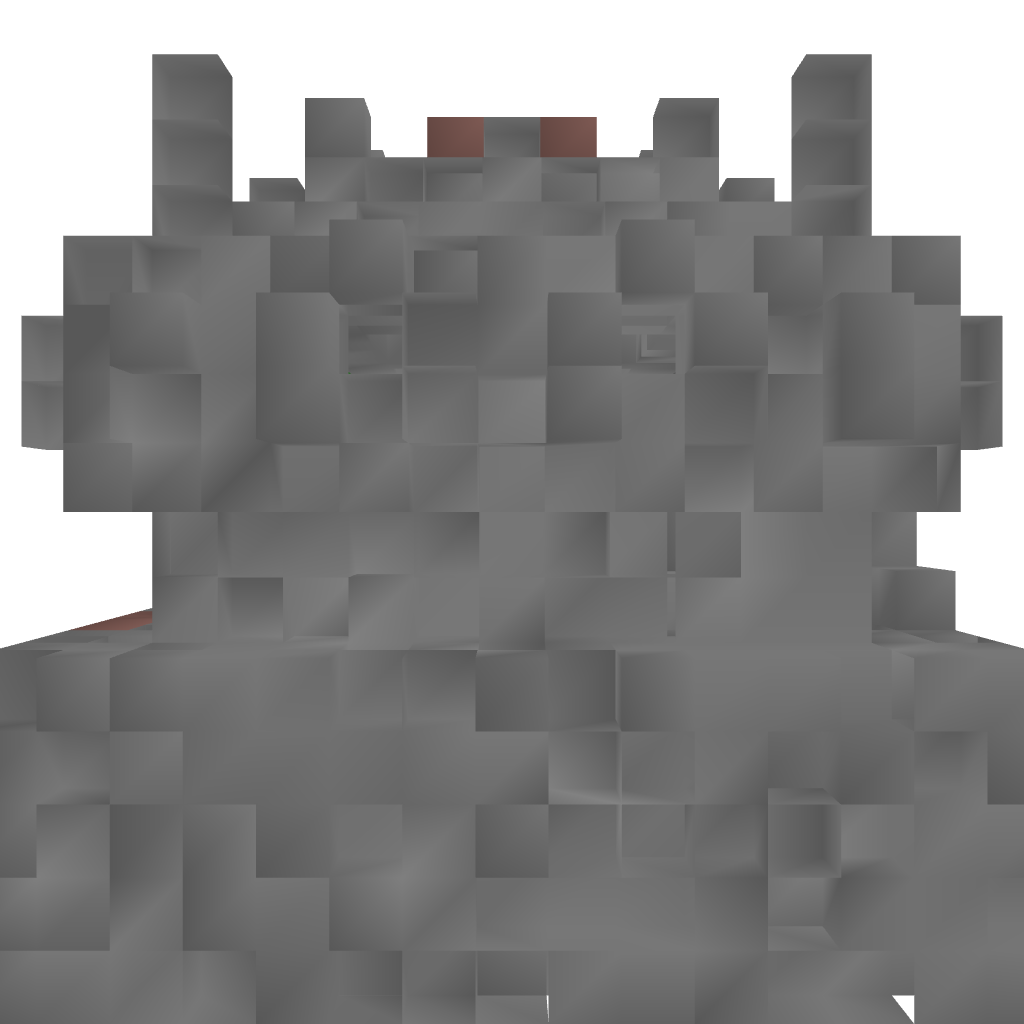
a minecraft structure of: Default Jungle Temple bad low quality